Current action and preconditions to check: trajectory_clear

Your task: For each precondition in the list above, predict whether it will hold at this action.

Consider the current scene as observed from the mobile robot's camera, and analyze the predicted future states of all dynamic agents (e.g., people, animals, vehicles, or any moving entities) within the NEXT SECOND.

IMPORTANT: Only answer "very likely" if you are absolutely certain—based on strong, clear evidence—that a dynamic agent will violate the precondition in the predicted future state. Do NOT answer "very likely" for unlikely, ambiguous, or low-probability risks.

Ask yourself for each precondition: Is there a high probability, with clear and convincing evidence, that the predicted future states of any dynamic agent will interfere with the predicted future state of the currently executing action within the NEXT SECOND, causing that precondition to fail?

Assess the risk level based on these predictions. Use "likely" or "very likely" if motions create a clear risk of interference.

Use "neutral" or "improbable" if agents are nearby but their predicted paths are clearly diverging or non-conflicting.

Failure Risk Categories: "very improbable", "improbable", "neutral", "likely", "very likely"

Answer Format: Output ONLY the probability_of_failure value from these categories: "very improbable", "improbable", "neutral", "likely", "very likely"

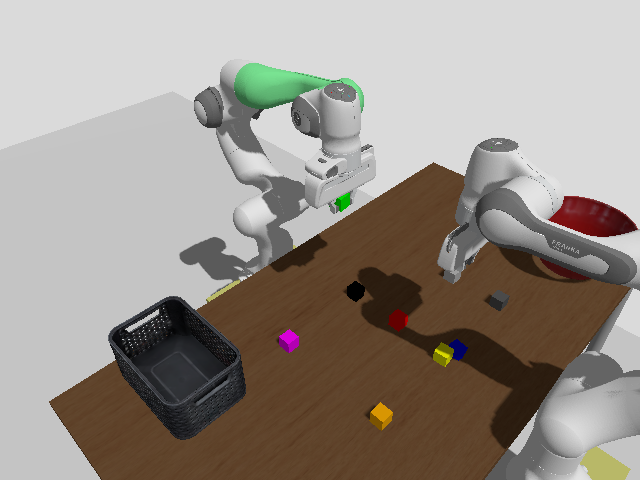

Answer: very improbable